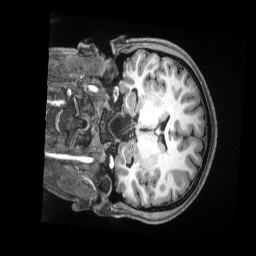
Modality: T1w
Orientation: coronal
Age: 21
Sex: female
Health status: ill
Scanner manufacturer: siemens
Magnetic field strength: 3 T
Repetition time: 2.5 s
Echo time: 0.00181 s